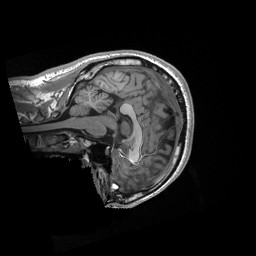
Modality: T1w
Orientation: sagittal
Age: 26